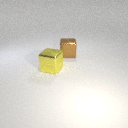
large brown metal cube behind large yellow metal cube